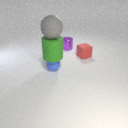
large gray rubber sphere above large green rubber cylinder